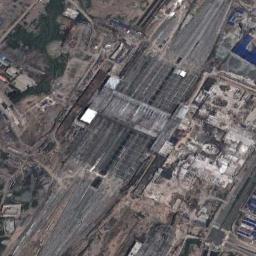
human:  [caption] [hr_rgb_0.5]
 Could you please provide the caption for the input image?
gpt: The railway station has lots of railways and a big building and lots of other buildings are next to the railway station .

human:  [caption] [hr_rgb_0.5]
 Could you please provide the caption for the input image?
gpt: There is a fully equipped railway station in the city .

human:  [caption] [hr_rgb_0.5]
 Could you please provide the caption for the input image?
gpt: The railway station is next to some buildings and trees .

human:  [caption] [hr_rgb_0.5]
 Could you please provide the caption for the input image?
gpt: There are many buildings of different shapes and sizes beside the railway station .

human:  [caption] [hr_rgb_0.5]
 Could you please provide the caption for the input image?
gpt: There are some buildings around the railway station .